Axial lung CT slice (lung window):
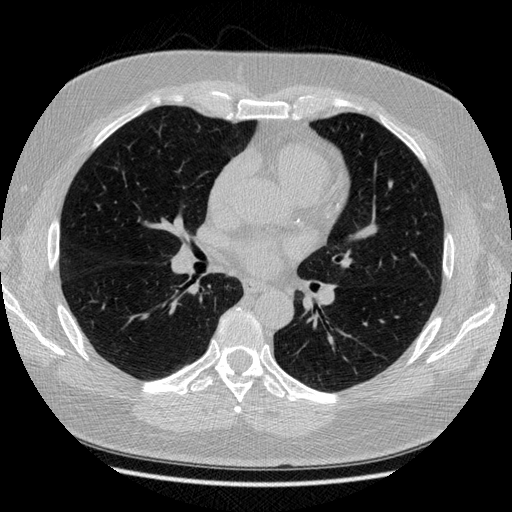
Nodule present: no